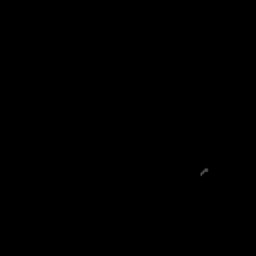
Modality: MD
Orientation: axial
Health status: healthy
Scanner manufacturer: siemens
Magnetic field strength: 3 T
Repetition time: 10 s
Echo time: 0.092 s